Question: I've been trying to get a scrollable JTextArea to appear to the right of a JList where the JTextArea takes up most of the space but leaves a good portion for the JList (3/4 of the frame for the JTextArea, 1/4 for the JList). The problem is that the weights of the constraints seem to be ignored when LineWrap on the JTextArea is set to true.
Without line wrap, the JTextArea takes up about 3/4 of the frame and the JList takes up the other 1/4, which is what I want. But when line wrapping is turned on, the JTextArea attempts to take up as much space as possible and crushes the JList down to the width of the strings it contains. The interesting thing is that this only appears to happen once you resize the window (looks fine initially), and if you type anything into the JTextArea, it slowly expands, pushing the JList back. This has been confusing me to say the least.
I made a screenshot of what it looks like without line wrapping and with line wrapping after resizing the window:

Here's some example code showing you what I mean. Remove the line wrap statements and it'll look fine, but keep them there and you'll see that upon resizing, the JList is squished.
'''
import java.awt.GridBagConstraints;
import java.awt.GridBagLayout;
import javax.swing.*
public class Main {
public static void main(String[] args) {
JFrame frame = new JFrame();
JPanel panel = new JPanel(new GridBagLayout());
JTextArea area = new JTextArea();
DefaultListModel<String> model = new DefaultListModel<>();
JList<String> list = new JList<String>(model);
JScrollPane scroll = new JScrollPane(area,
JScrollPane.VERTICAL_SCROLLBAR_ALWAYS,
JScrollPane.HORIZONTAL_SCROLLBAR_AS_NEEDED);
for (int i = 0; i < 5; i++)
model.addElement("Example" + i);
area.setLineWrap(true);
area.setWrapStyleWord(true);
GridBagConstraints c = new GridBagConstraints();
c.gridx = 0;
c.fill = GridBagConstraints.BOTH;
c.weighty = 1;
c.weightx = 0.3;
panel.add(scroll, c);
c = new GridBagConstraints();
c.gridx = 1;
c.fill = GridBagConstraints.BOTH;
c.weighty = 1;
c.weightx = 0.1;
panel.add(list, c);
frame.add(panel);
frame.setDefaultCloseOperation(JFrame.EXIT_ON_CLOSE);
frame.setSize(500, 300);
frame.setVisible(true);
}
}
'''
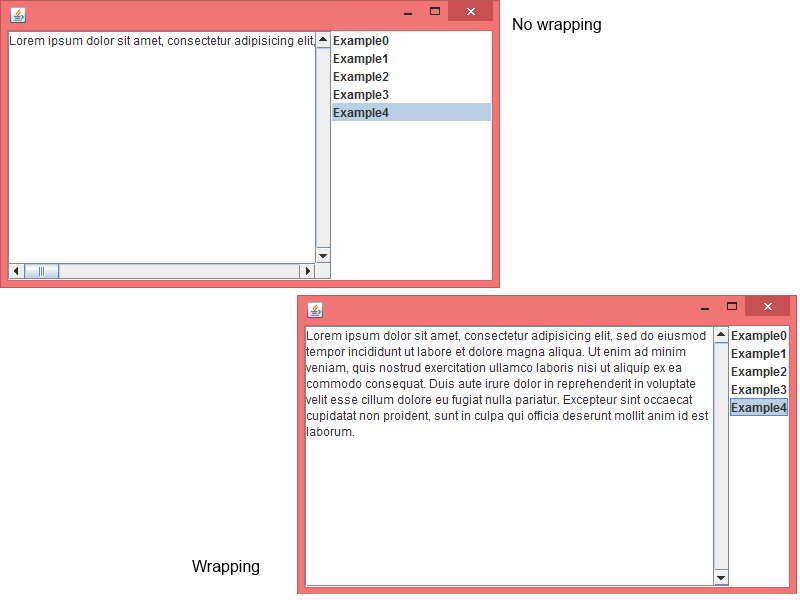
Answer: You can use 'ipadx' to define minimal possible width
'''
c.weightx = 0.1;
c.ipadx=desiredPixelsWidthForTheList;
panel.add(list, c);
'''
UPDATE
Also you can place both in a 'JSplitPane' and define desired proportions.